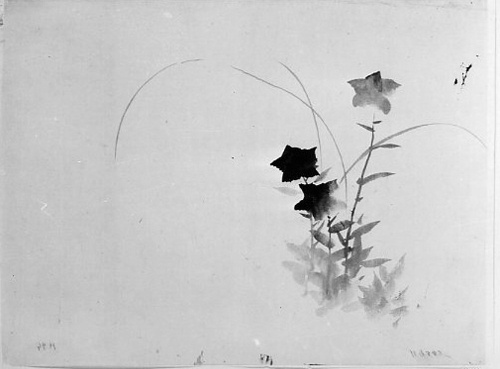
Artist: Hokusai School
Date: 19th century
Object type: Painting
Classification: Paintings
Medium: Unmounted painting; ink on paper
Culture: Japan
Period: Edo period (1615–1868)
Dimensions: 10 7/8 x 14 1/2 in. (27.6 x 36.8 cm)
Department: Asian Art
Credit line: Fletcher Fund, 1938
Accession year: 1938
Repository: Metropolitan Museum of Art, New York, NY
Tags: Leaves